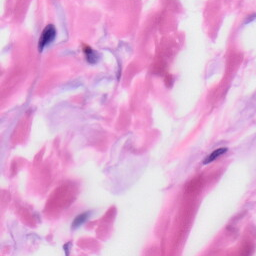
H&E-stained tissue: Skin